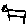
Label: cat